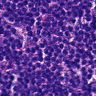
Metastatic tissue present: no